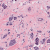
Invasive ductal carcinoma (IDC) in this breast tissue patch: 1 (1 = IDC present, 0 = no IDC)